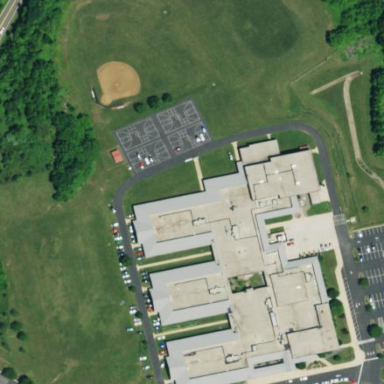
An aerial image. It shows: School.